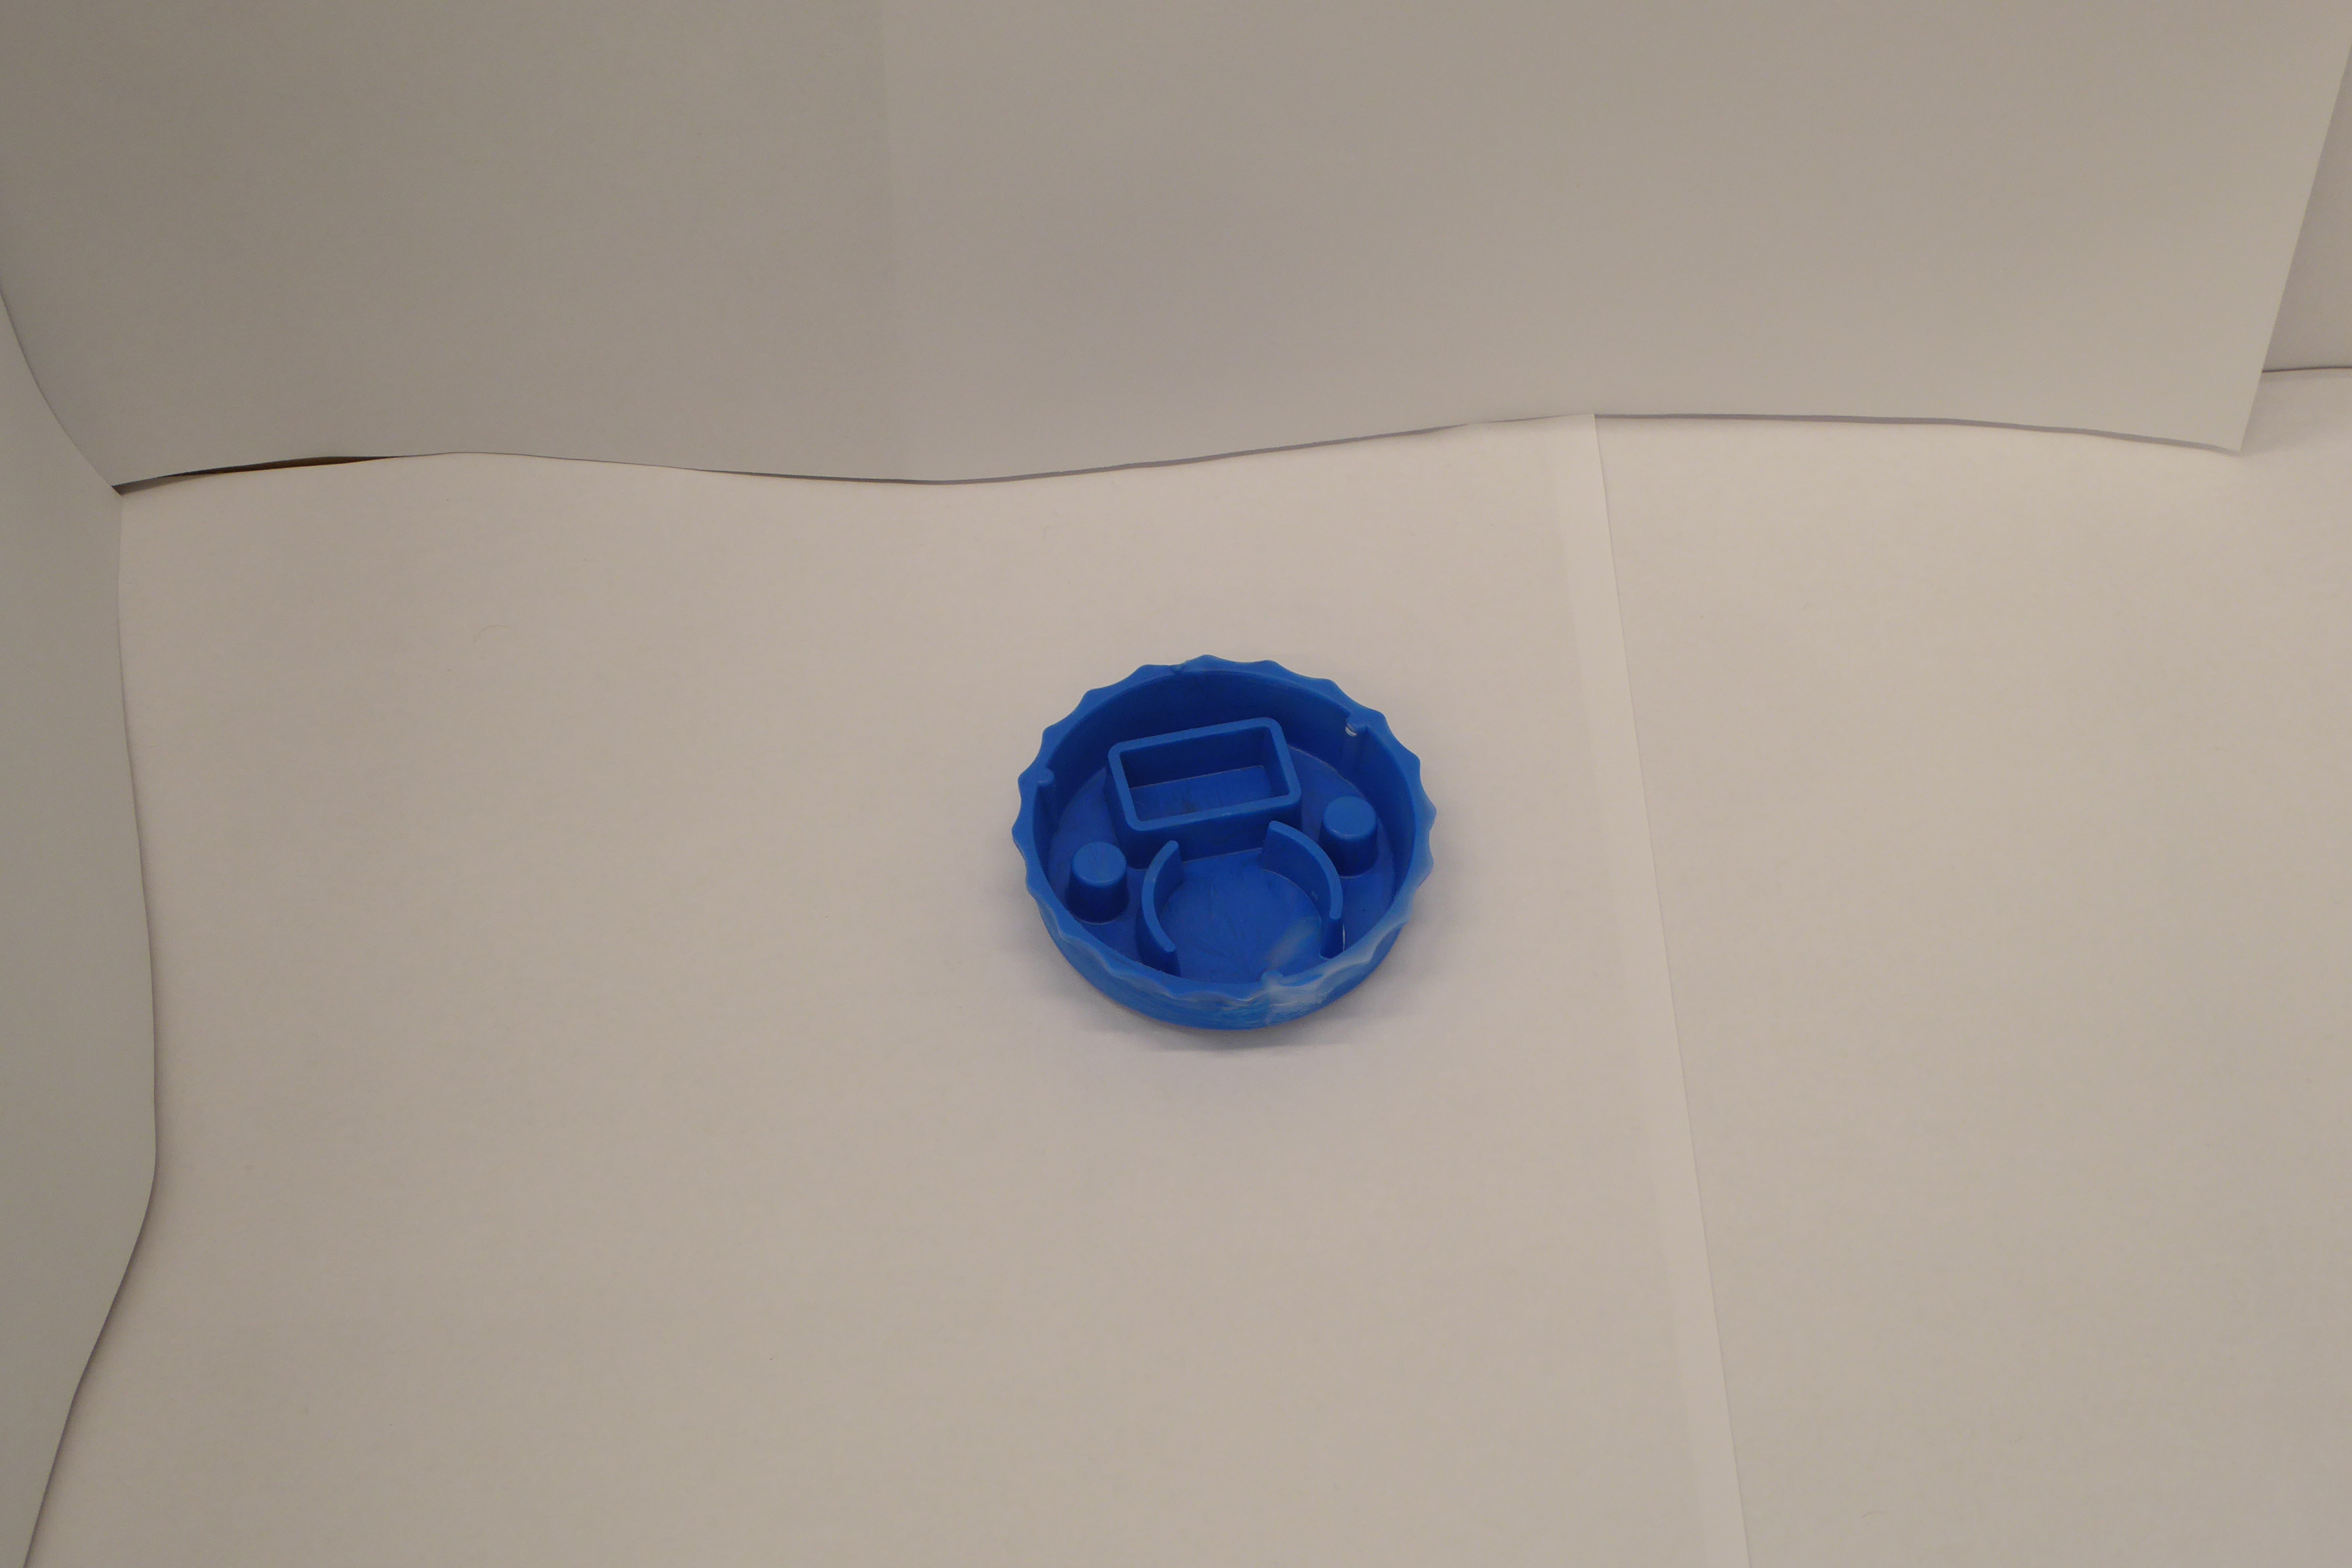
Label: Bottle Opener - Cover